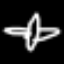
Label: airplane